Question: I have three tables in my database:

What I want is to get items from the table wedstrijden like this:
'''
int id = 3;
var wedstrijden = from w in db.wedstrijden
where w.teams.teamleden.gebruikersid == id
select w;
'''
Unfortunately i get the following error:
> Compiler Error Message: CS1593: Delegate
'System.Func' does not take 1
arguments
Does anyone have a clue what's causing the error or where i can find the answer to my question?
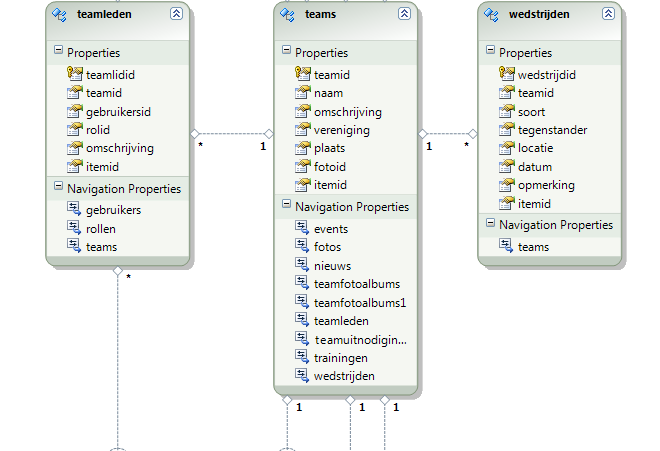
Answer: The property 'wedstrijden.teams.teamleden' is an enumerable so you have to check each item individually:
'''
int id = 3;
var wedstrijden = from w in db.wedstrijden
where w.teams.teamleden.Any(t => t.gebruikersid == id)
select w;
'''